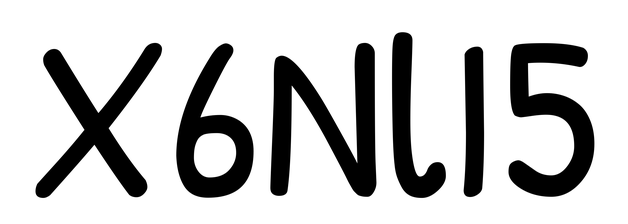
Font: PatrickHand-Regular